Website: walmart
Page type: account-selection
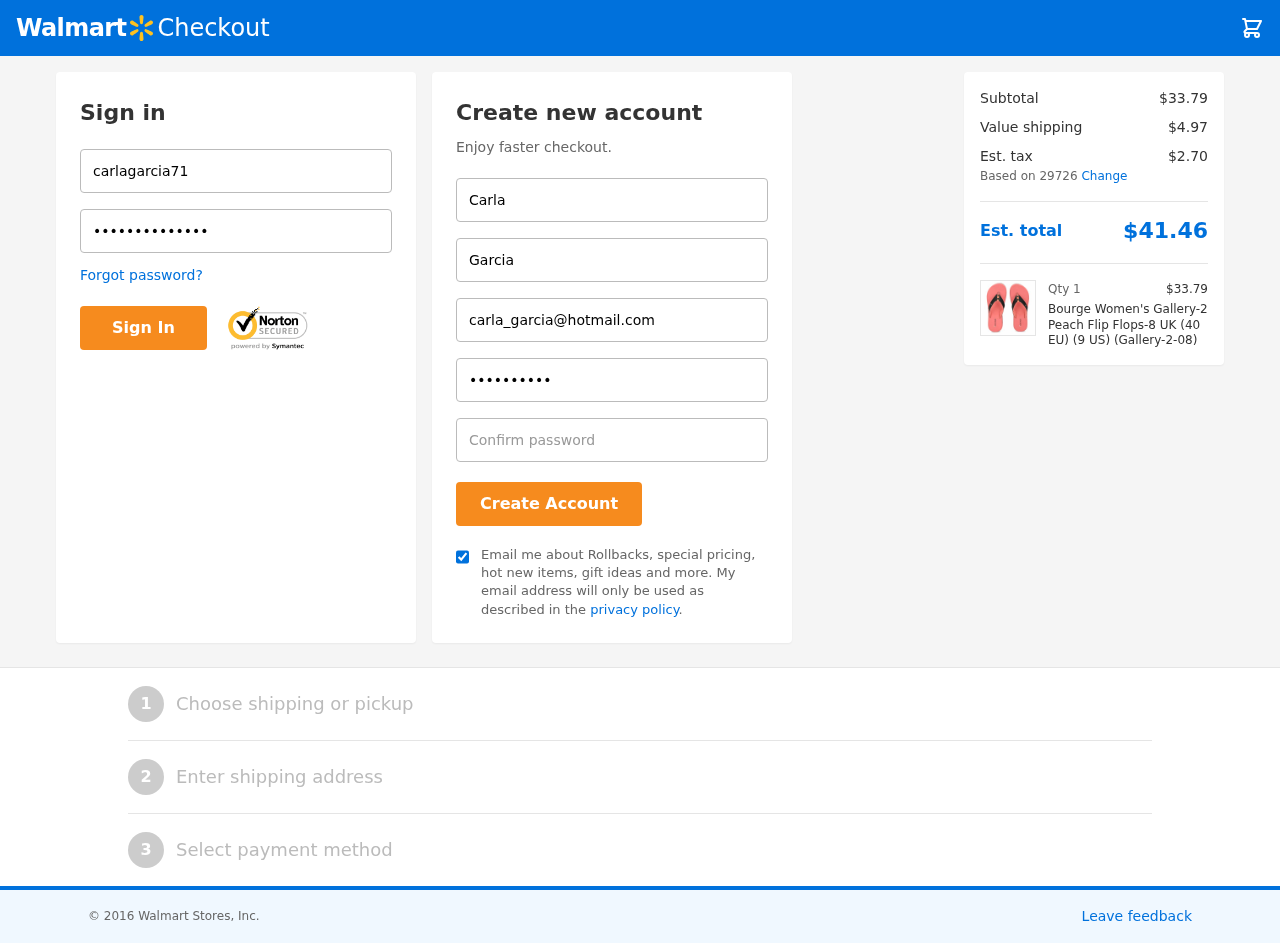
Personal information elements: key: PII_EMAIL
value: carla_garcia@hotmail.com
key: PII_FIRSTNAME
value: Carla
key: PII_LASTNAME
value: Garcia
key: PII_LOGIN_USERNAME
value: carlagarcia71
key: PII_POSTCODE
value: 29726
Product elements: key: PRODUCT1_NAME
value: Bourge Women's Gallery-2 Peach Flip Flops-8 UK (40 EU) (9 US) (Gallery-2-08)
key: PRODUCT1_PRICE
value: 33.79
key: PRODUCT1_QUANTITY
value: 1
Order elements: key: ORDER_SUBTOTAL
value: $33.79
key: ORDER_SHIPPING_COST
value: $4.97
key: ORDER_TAX
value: $2.70
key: ORDER_TOTAL
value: $41.46